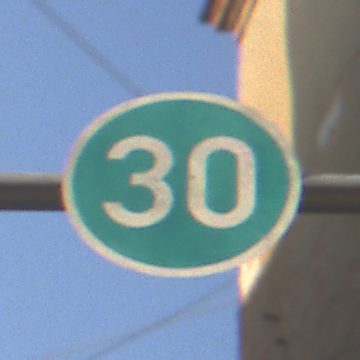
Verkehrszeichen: VorgeschriebeneMindestgeschwindigkeit
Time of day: Midday
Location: Outdoor (Urban)
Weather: Clear
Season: NotSpecified
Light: Natural